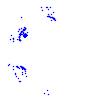
Particle: pion